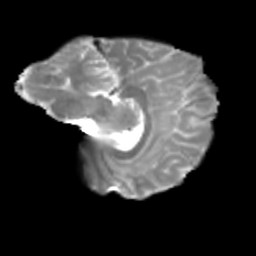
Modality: T2w
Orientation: sagittal
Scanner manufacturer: siemens
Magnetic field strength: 3 T
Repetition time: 4 s
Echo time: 0.0594 s